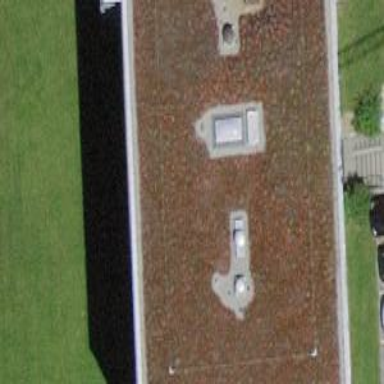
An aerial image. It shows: Building with flat roof.